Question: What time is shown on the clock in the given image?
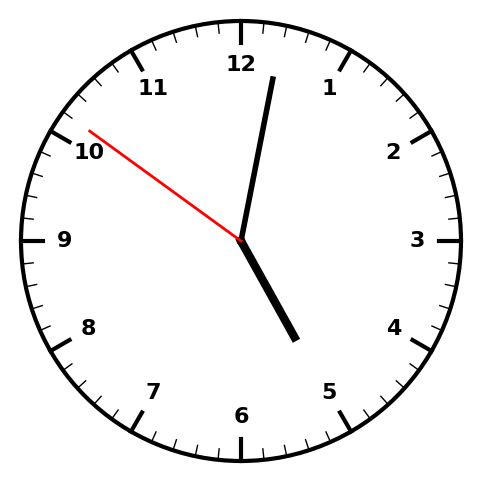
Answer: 05:01:51